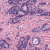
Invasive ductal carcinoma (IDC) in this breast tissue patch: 1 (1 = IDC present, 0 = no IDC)